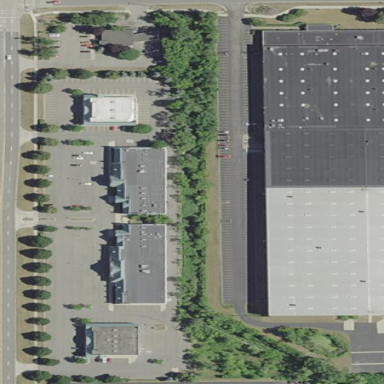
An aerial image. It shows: Retail area.